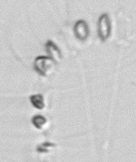
Label: Chaetoceros_socialis